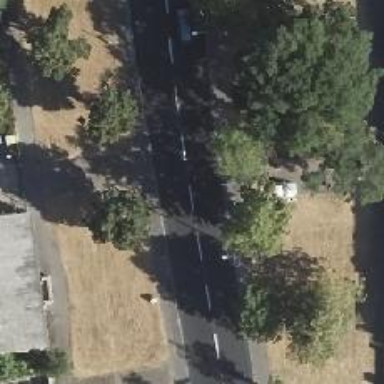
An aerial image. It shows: Primary road with asphalt surface. There are separate sidewalks on both sides and cycle track on the left.